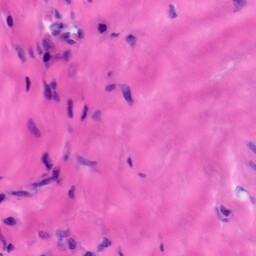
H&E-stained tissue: Tonsil